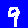
Digit: 9